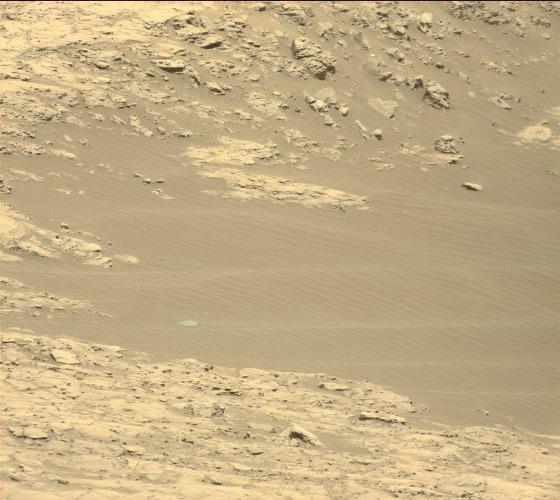
Terrain classes present: Bedrock, Gravel / Sand / Soil, Rock